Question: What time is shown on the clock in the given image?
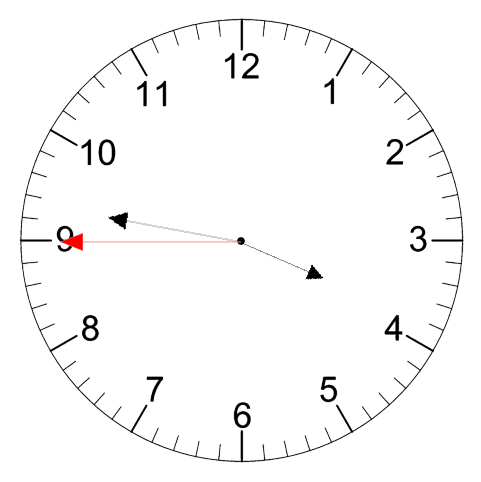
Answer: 03:46:45